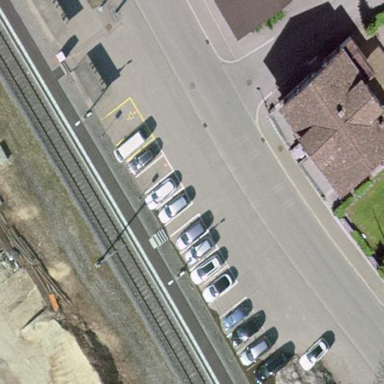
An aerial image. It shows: Paved parking area with Park & Ride facilities.